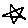
Label: star